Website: lowes
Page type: billing-address
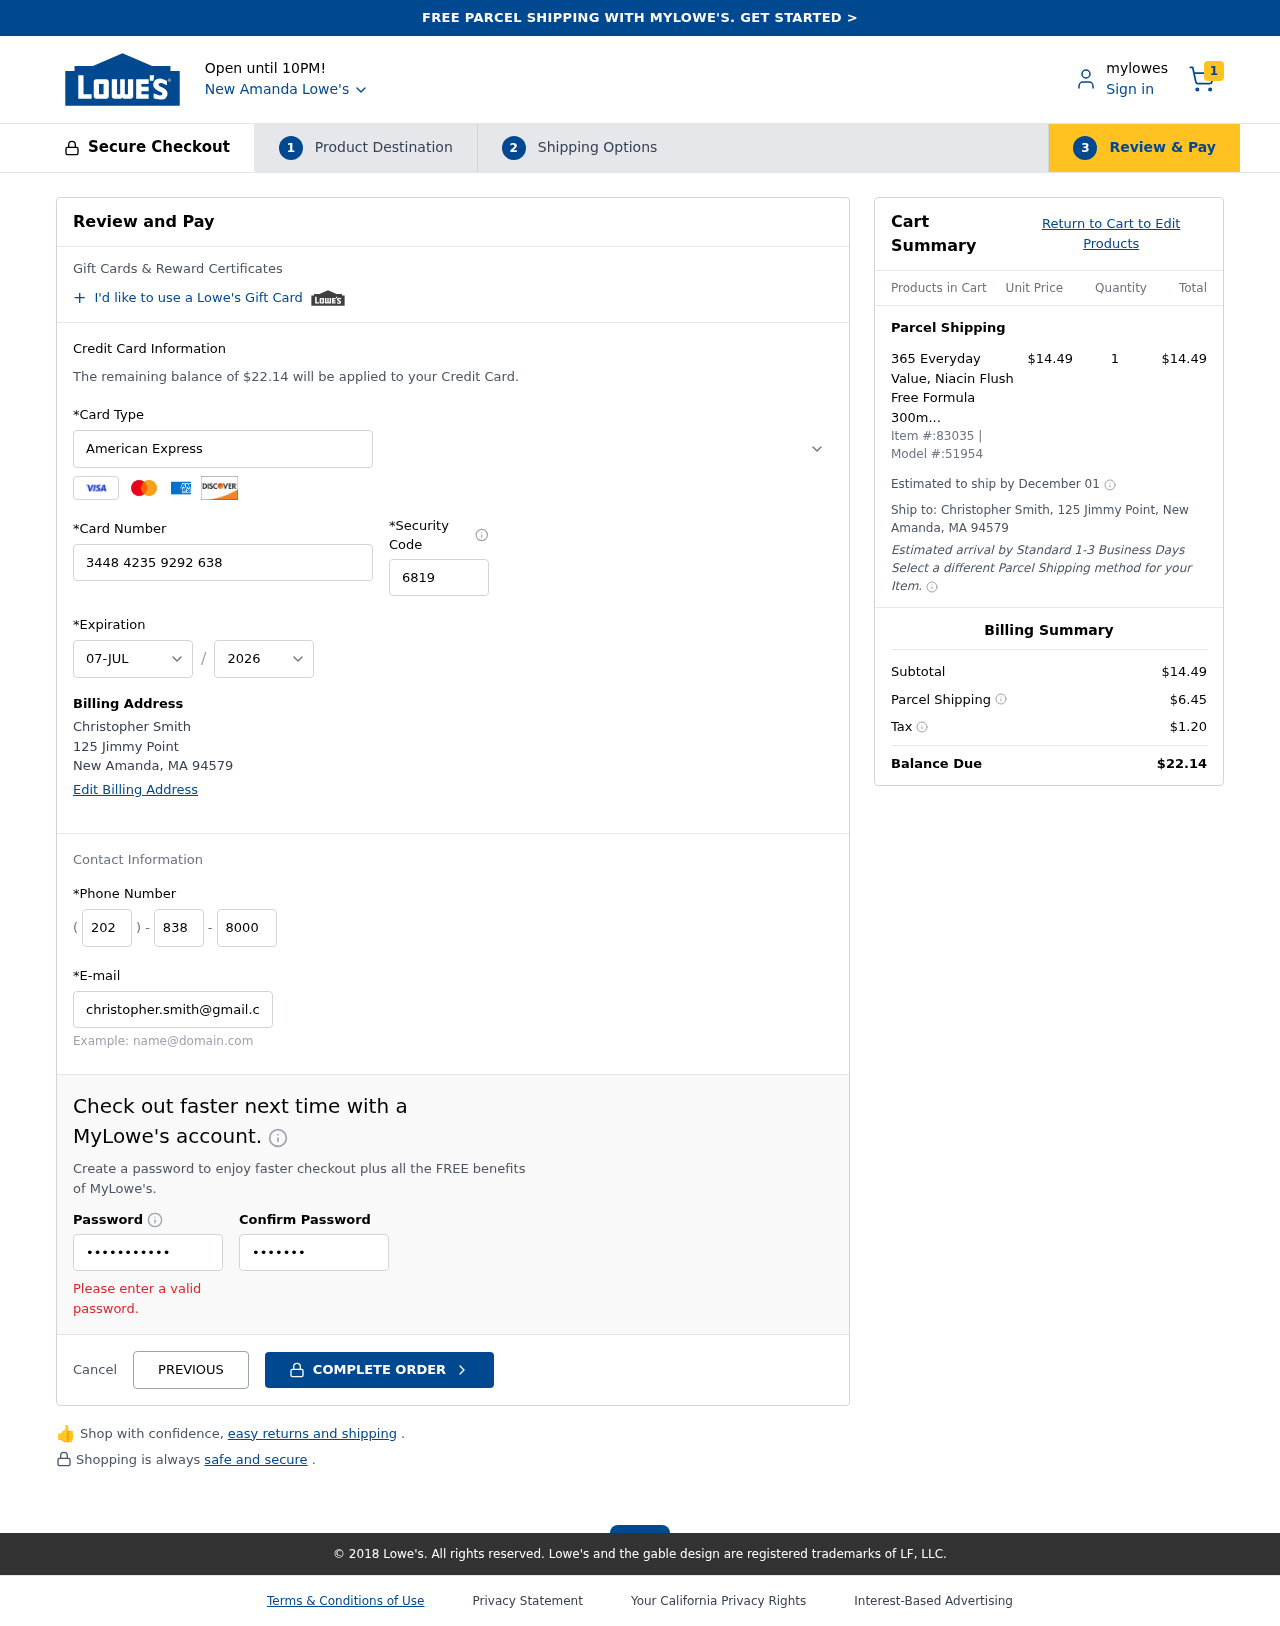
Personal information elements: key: PII_CARD_CVV
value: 6819
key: PII_CARD_EXPIRY_MONTH
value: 07
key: PII_CARD_EXPIRY_YEAR
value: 26
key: PII_CARD_NUMBER
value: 3448 4235 9292 638
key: PII_CARD_TYPE
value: American Express
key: PII_CITY
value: New Amanda
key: PII_CITY_STATE_ZIP
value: New Amanda, MA 94579
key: PII_EMAIL
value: christopher.smith@gmail.com
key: PII_FULLNAME
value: Christopher Smith
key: PII_PHONE_AREA
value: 202
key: PII_PHONE_PREFIX
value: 838
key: PII_PHONE_SUFFIX
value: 8000
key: PII_STREET
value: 125 Jimmy Point
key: PII_FULLNAME2
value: Christopher Smith
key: PII_STREET2
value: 125 Jimmy Point
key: PII_CITY_STATE_ZIP2
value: New Amanda, MA 94579
Product elements: key: PRODUCT1_NAME
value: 365 Everyday Value, Niacin Flush Free Formula 300mg, 120 ct
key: PRODUCT1_PRICE
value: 14.49
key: PRODUCT1_QUANTITY
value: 1
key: PRODUCT_ITEM_NUMBER
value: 83035
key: PRODUCT_MODEL_NUMBER
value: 51954
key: PRODUCT1_LINE_TOTAL
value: $14.49
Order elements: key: ORDER_NUM_ITEMS
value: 1
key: ORDER_TOTAL
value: $22.14
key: ORDER_SHIPPING_DATE
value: December 01
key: ORDER_SUBTOTAL
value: $14.49
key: ORDER_SHIPPING_COST
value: $6.45
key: ORDER_TAX
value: $1.20